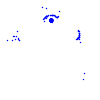
Particle: pion